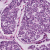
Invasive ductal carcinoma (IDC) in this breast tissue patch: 1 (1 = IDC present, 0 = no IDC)